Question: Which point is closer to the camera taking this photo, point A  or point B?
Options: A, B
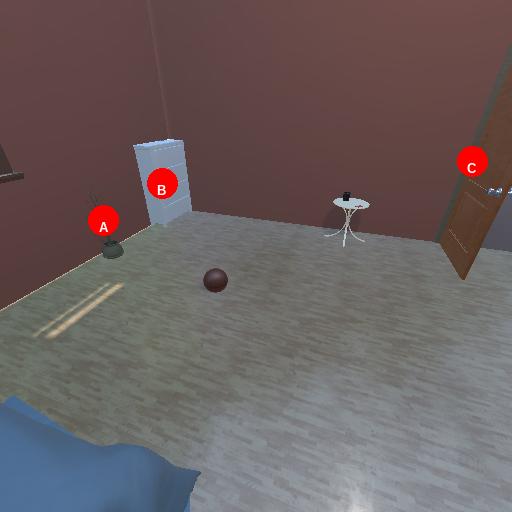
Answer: A